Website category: sports
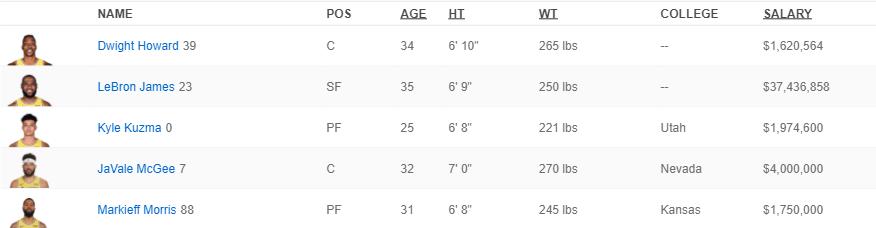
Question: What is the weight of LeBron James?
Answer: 250 lbs

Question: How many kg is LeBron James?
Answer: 250 lbs

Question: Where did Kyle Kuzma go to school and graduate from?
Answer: Utah

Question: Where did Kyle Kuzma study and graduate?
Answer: Utah

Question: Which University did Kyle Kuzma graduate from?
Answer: Utah

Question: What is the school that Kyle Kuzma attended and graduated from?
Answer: Utah

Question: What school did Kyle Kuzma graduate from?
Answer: Utah

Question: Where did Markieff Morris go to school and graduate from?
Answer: Kansas

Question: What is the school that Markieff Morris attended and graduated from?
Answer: Kansas

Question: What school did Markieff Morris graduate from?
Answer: Kansas

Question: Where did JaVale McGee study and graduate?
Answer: Nevada

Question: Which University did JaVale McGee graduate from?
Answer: Nevada

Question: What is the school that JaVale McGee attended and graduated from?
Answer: Nevada

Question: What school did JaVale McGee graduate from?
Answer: Nevada

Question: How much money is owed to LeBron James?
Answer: $37,436,858

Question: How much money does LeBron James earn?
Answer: $37,436,858

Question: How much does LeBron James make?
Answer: $37,436,858

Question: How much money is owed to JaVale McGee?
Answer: $4,000,000

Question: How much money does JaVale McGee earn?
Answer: $4,000,000

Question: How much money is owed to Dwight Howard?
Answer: $1,620,564

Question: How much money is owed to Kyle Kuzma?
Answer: $1,974,600

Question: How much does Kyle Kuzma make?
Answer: $1,974,600

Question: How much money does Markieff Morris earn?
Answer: $1,750,000

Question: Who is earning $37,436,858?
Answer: LeBron James

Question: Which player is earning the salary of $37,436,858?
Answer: LeBron James

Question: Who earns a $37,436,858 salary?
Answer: LeBron James

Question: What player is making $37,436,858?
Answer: LeBron James

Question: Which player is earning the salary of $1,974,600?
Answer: Kyle Kuzma

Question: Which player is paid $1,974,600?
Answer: Kyle Kuzma

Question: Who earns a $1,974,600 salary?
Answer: Kyle Kuzma

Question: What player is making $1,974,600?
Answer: Kyle Kuzma

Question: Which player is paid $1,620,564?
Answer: Dwight Howard

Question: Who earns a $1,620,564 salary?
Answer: Dwight Howard

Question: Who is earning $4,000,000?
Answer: JaVale McGee

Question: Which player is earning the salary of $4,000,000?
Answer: JaVale McGee

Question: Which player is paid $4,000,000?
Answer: JaVale McGee

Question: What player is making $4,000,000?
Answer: JaVale McGee

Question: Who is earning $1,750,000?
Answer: Markieff Morris

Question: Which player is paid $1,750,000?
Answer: Markieff Morris

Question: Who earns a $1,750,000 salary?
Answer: Markieff Morris

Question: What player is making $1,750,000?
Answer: Markieff Morris

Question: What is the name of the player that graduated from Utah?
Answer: Kyle Kuzma

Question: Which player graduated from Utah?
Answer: Kyle Kuzma

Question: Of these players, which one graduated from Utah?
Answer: Kyle Kuzma

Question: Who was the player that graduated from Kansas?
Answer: Markieff Morris

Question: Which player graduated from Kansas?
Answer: Markieff Morris

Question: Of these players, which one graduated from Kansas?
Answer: Markieff Morris

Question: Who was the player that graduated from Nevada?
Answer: JaVale McGee

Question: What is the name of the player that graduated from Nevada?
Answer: JaVale McGee

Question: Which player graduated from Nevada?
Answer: JaVale McGee

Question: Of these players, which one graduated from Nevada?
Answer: JaVale McGee